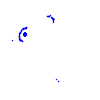
Particle: pion